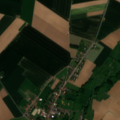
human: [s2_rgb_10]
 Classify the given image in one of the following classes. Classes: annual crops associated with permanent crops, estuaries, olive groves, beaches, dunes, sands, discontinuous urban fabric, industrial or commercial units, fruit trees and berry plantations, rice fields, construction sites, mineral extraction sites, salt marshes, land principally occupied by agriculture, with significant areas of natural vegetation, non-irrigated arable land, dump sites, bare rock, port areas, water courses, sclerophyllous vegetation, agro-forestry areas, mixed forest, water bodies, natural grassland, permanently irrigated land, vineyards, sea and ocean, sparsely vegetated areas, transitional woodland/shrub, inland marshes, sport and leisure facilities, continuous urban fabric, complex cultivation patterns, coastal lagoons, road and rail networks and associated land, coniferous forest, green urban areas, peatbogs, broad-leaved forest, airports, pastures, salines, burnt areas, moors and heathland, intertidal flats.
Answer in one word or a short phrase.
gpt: discontinuous urban fabric, non-irrigated arable land, pastures